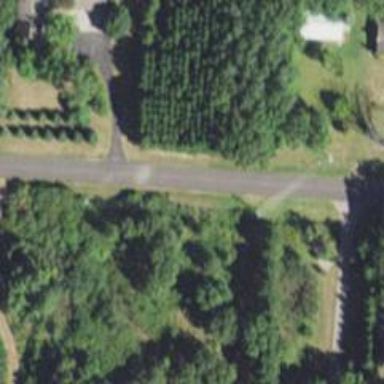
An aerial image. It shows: Residential road.